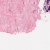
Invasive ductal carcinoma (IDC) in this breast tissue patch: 0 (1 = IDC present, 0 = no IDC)